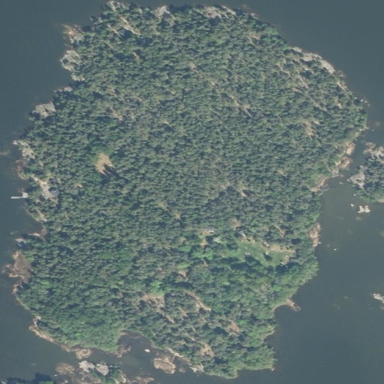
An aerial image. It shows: Islet.